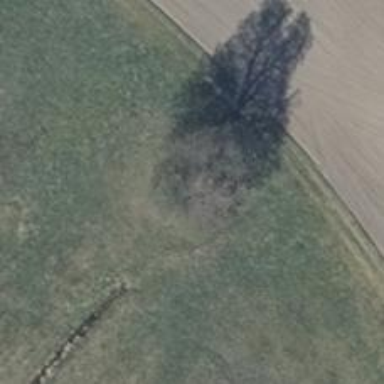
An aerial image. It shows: Deciduous tree with broadleaved leaves.